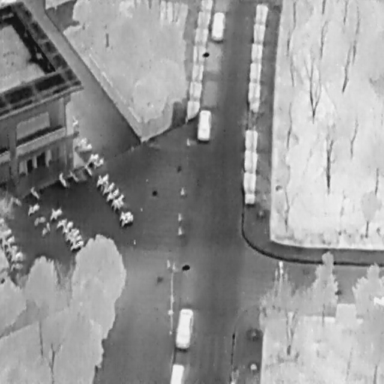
There are 30 Bicycles in the infrared image.